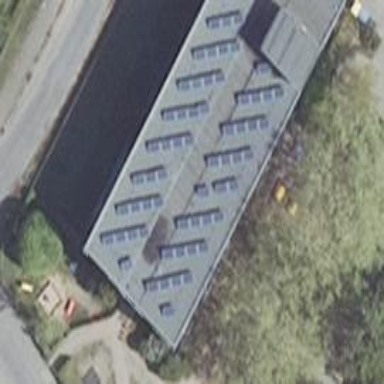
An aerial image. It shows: Small solar photovoltaic panel used as generator to produce electricity.